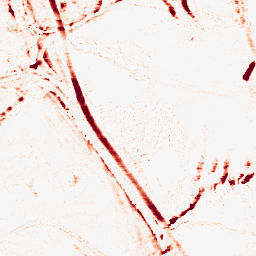
Category: morphological
Decomposition family: morphological_ellipse
Decomposition parameters: operation: opening
width: 5
height: 10
Upsampling method: cubic_mitchell
Upsampling parameters: scale: 8
Upsampling scale: 8